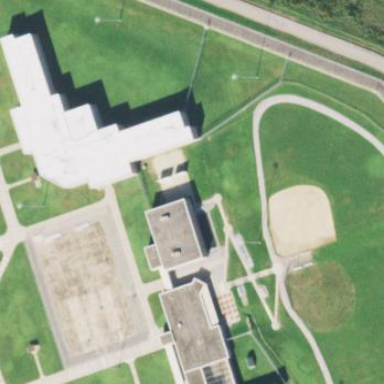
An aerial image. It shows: Prison building.